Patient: sex M, age 57
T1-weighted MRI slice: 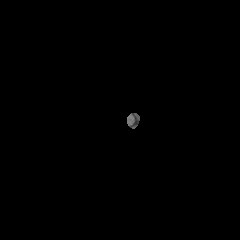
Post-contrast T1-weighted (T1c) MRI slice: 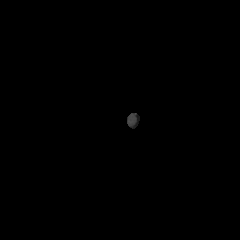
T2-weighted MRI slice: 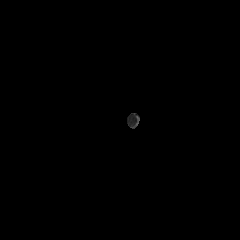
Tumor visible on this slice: no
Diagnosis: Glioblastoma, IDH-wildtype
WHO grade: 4